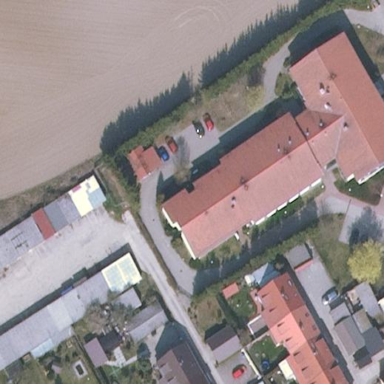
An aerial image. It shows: Building.